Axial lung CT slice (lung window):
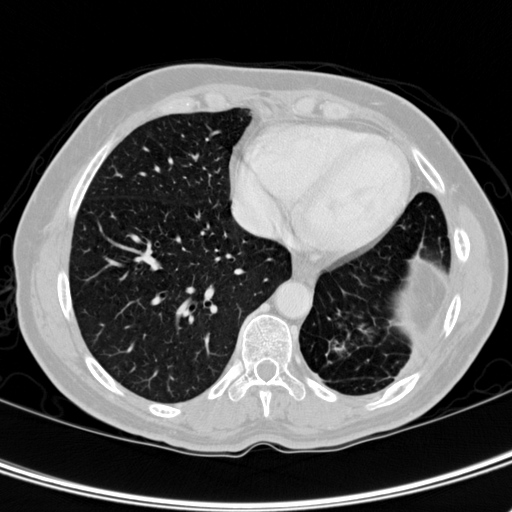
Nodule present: no